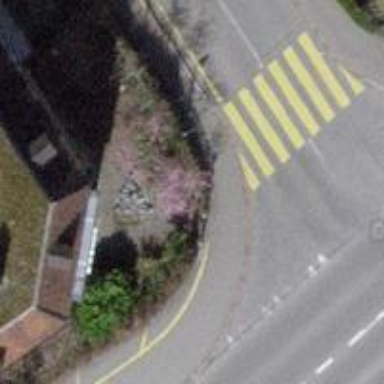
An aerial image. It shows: Kerb serving as barrier.